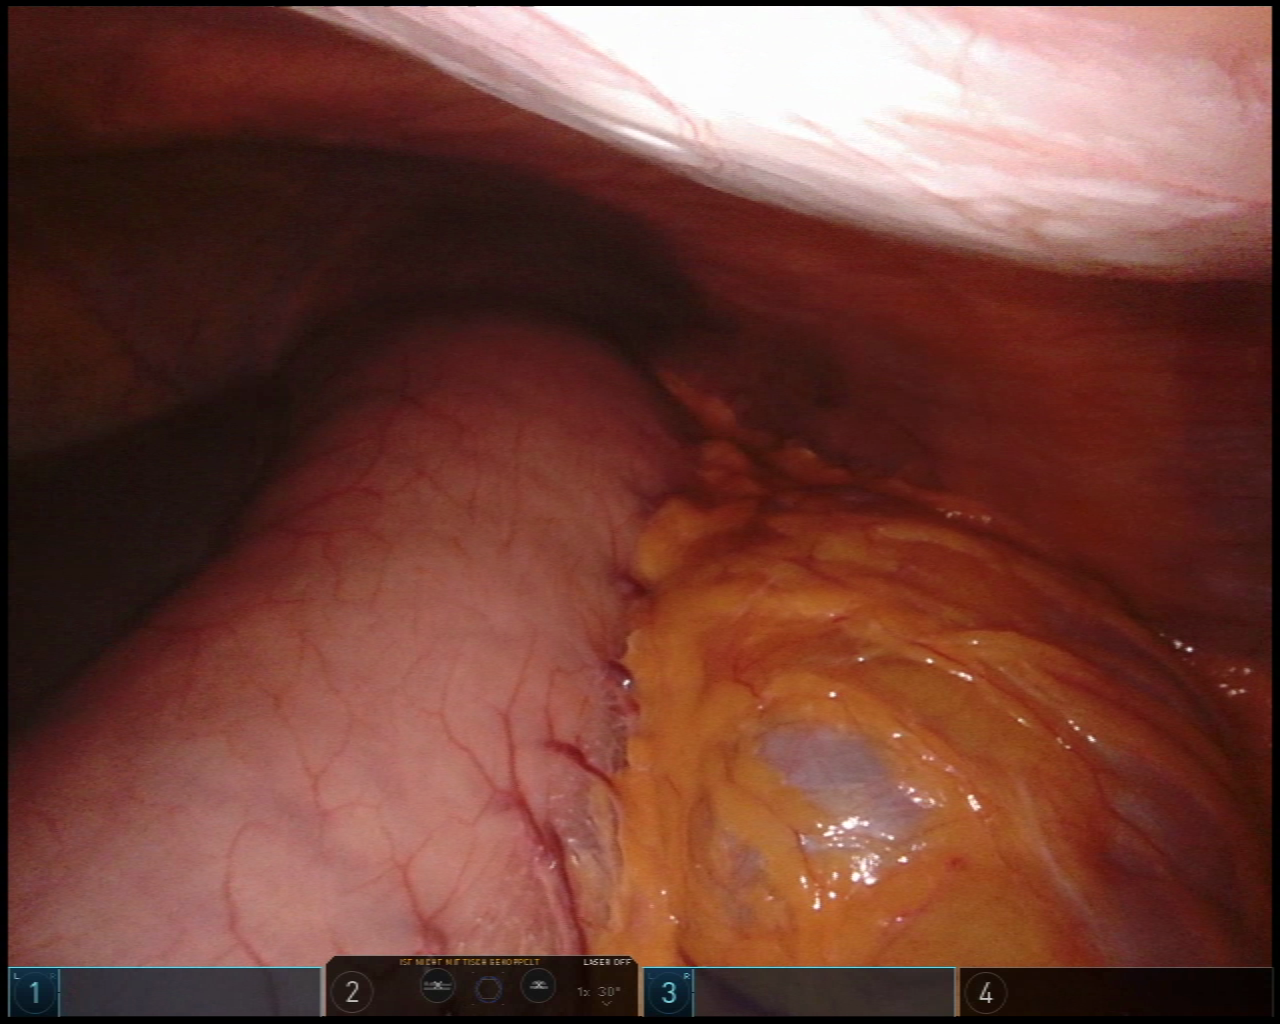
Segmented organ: liver
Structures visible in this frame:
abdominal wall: yes
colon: yes
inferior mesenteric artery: no
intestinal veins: no
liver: yes
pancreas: no
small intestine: no
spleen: no
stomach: yes
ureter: no
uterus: no
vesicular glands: no